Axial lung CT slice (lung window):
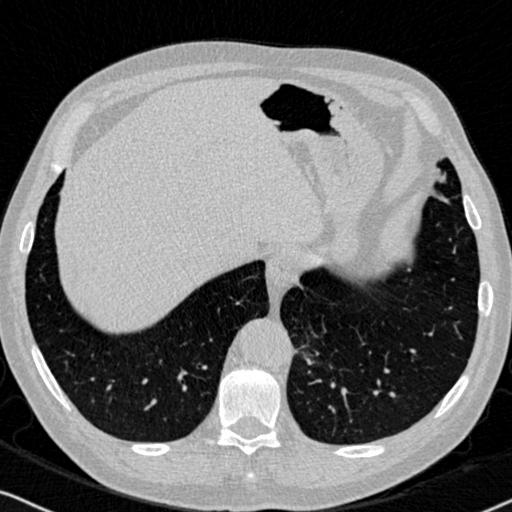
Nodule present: no